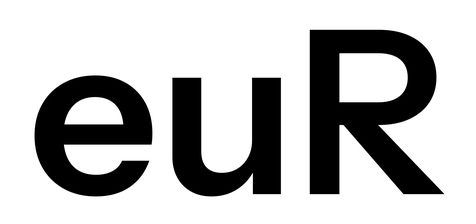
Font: InstrumentSans_SemiBold